Field crop: maize
Growth stage: 2
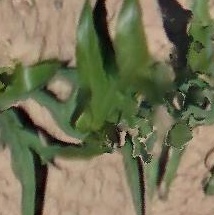
Species: maize